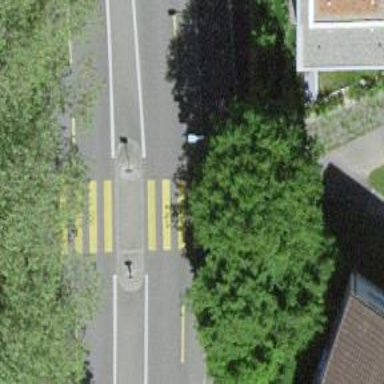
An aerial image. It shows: Zebra crossing with pedestrian island.